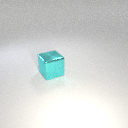
large cyan metal cube